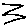
Label: zigzag